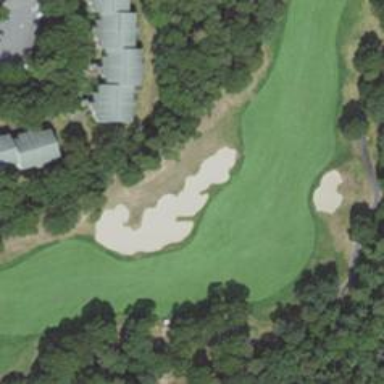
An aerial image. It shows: Sandy area is golf bunker.